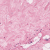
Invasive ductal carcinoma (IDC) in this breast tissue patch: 0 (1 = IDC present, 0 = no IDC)